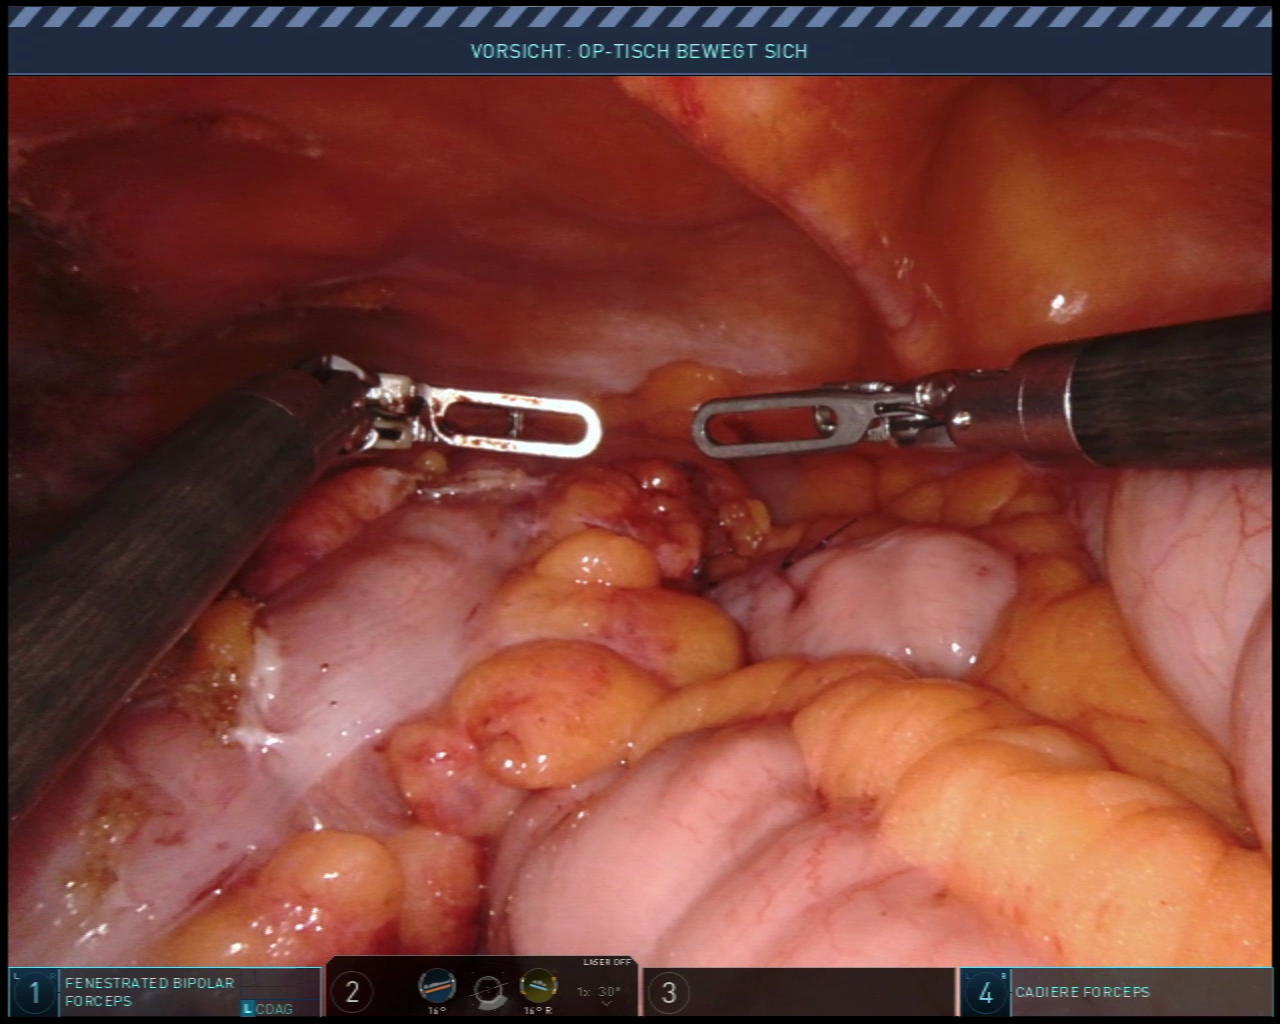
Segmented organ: small_intestine
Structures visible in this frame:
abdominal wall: yes
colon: yes
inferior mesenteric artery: no
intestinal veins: no
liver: no
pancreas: no
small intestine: yes
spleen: no
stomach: no
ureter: no
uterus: no
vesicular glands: no